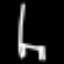
Label: chair